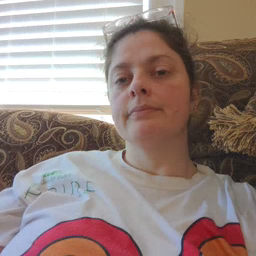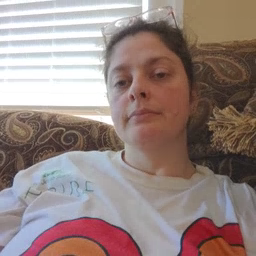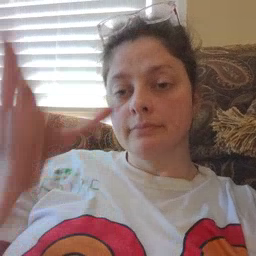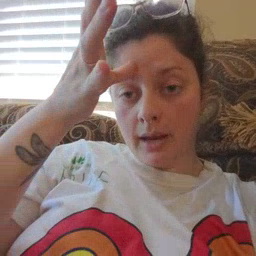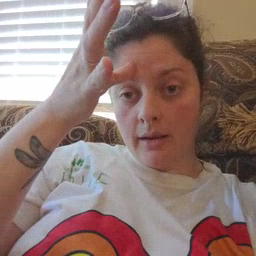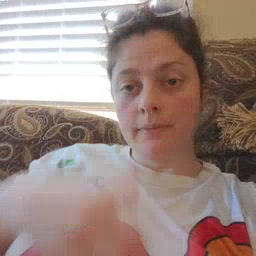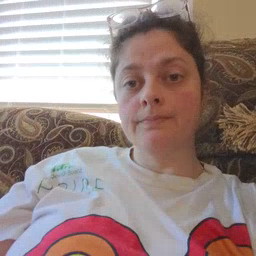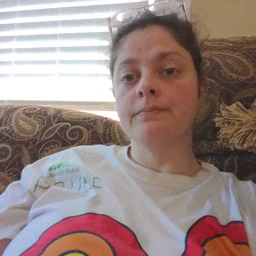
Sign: dad